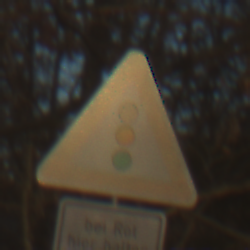
Verkehrszeichen: Lichtzeichenanlage
Zusatzzeichen unten: HinweisDurchVerbaleAngabe5
Umgebung: Outdoor, Nature
Tageszeit: SunriseSunset
Wetter: Clear
Licht: Natural
Jahreszeit: Autumn
Kontrast: HighContrast